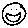
Label: smiley face